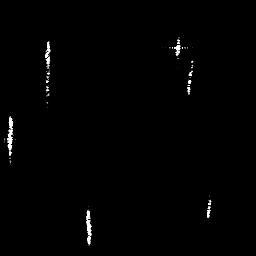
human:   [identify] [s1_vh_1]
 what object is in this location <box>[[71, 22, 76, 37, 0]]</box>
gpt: <ref>1 small ship at the right</ref>

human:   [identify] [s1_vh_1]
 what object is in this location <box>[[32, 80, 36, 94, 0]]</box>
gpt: <ref>1 small ship at the bottom</ref>

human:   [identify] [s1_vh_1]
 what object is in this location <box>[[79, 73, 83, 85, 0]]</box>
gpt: <ref>1 small ship at the bottom right</ref>